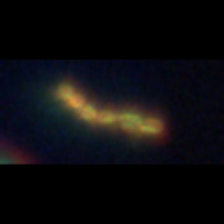
Taxon: Chaetoceros
Group: Diatoms